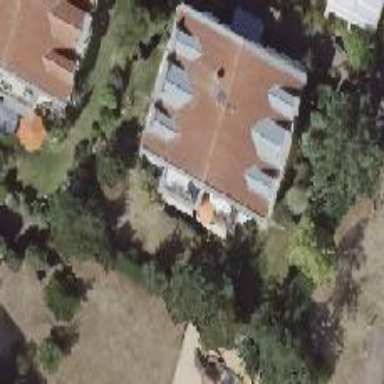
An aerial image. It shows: Gabled roofed house.